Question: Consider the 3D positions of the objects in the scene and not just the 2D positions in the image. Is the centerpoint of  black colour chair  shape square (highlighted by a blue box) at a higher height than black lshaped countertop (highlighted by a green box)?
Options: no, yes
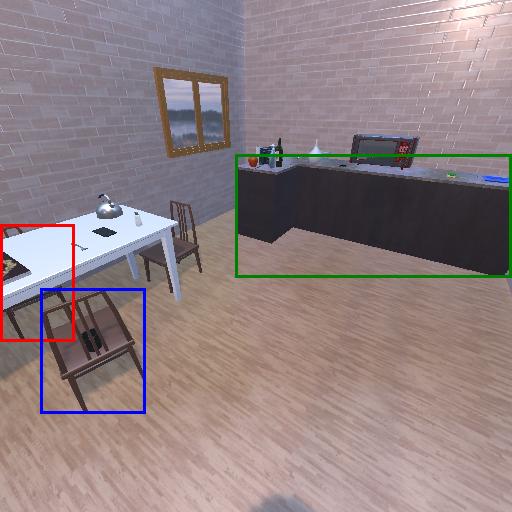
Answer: no